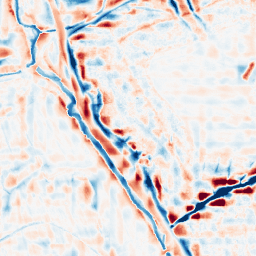
Category: wavelet
Decomposition family: wavelet_reverse_biorthogonal
Decomposition parameters: wavelet: rbio1.3
level: 4
Upsampling method: sinc_blackman
Upsampling parameters: scale: 4
kernel_size: 16
Upsampling scale: 4